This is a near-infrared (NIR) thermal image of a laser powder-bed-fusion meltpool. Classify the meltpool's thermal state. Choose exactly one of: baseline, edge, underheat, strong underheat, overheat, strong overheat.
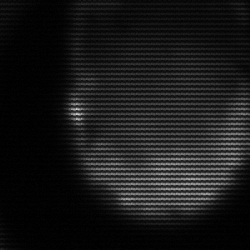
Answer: edge